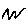
Label: zigzag